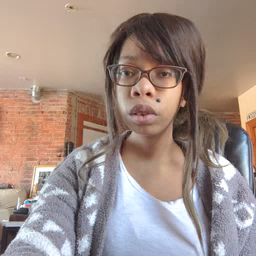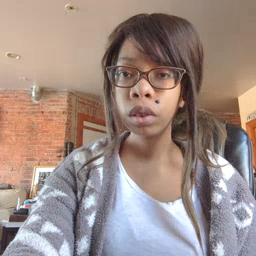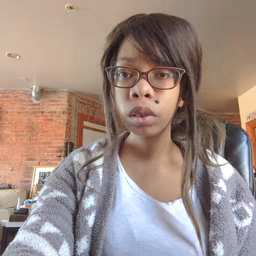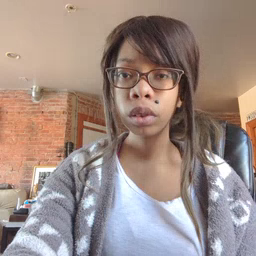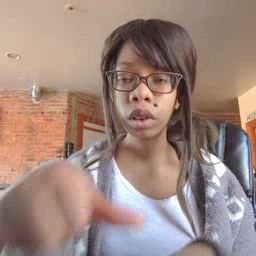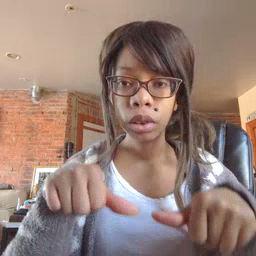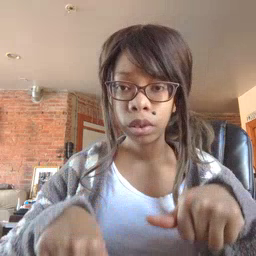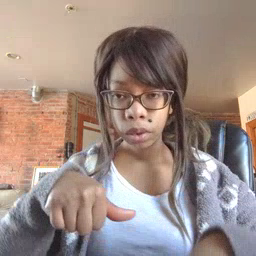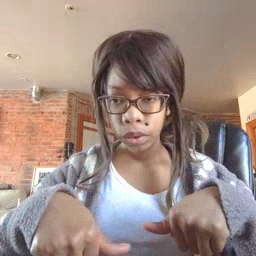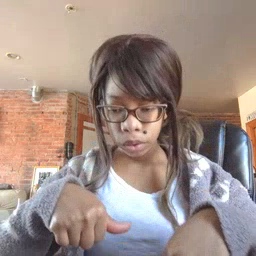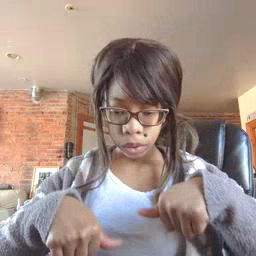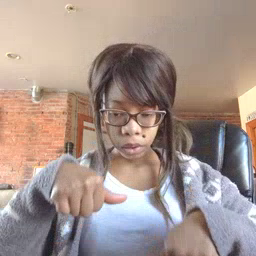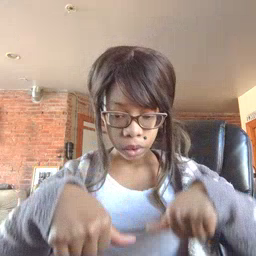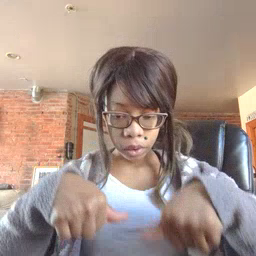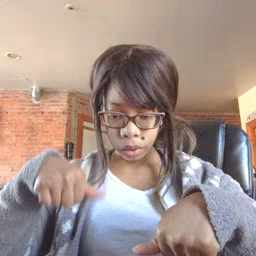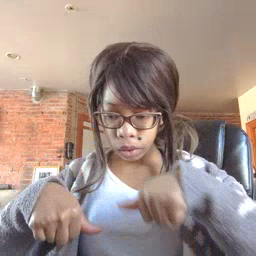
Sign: puzzle